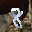
Label: 8